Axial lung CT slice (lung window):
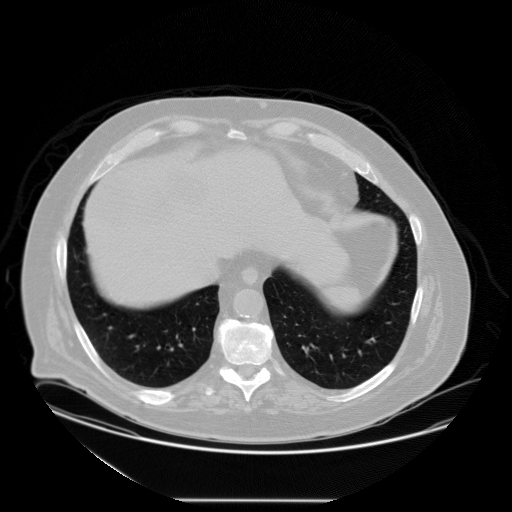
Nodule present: no